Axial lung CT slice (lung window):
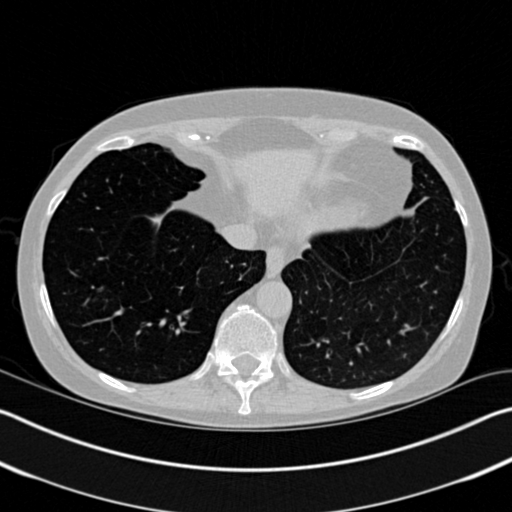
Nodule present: no